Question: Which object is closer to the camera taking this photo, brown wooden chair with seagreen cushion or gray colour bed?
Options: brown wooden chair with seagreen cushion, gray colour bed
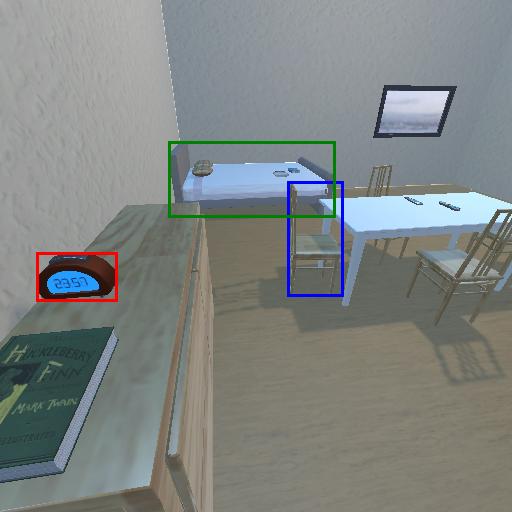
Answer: brown wooden chair with seagreen cushion